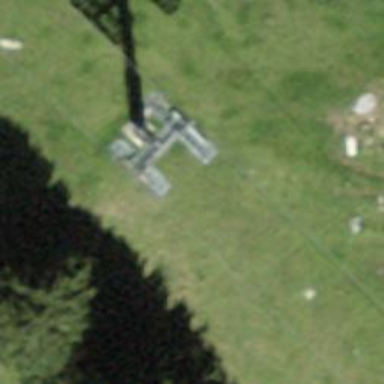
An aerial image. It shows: Pylon used for aerialway.